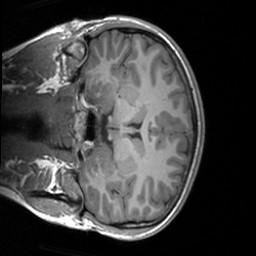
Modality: T1w
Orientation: coronal
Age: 20
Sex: female
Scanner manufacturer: siemens
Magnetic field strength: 3 T
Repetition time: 1.9 s
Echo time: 0.00226 s